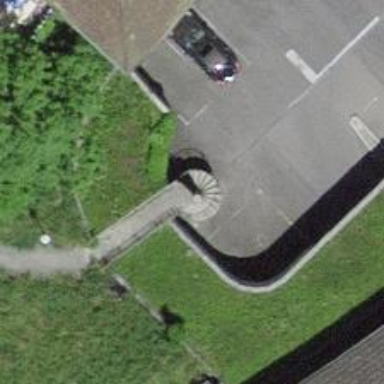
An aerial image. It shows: Set of steps on the road.